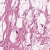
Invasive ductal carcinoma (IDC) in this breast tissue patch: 0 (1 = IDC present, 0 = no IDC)